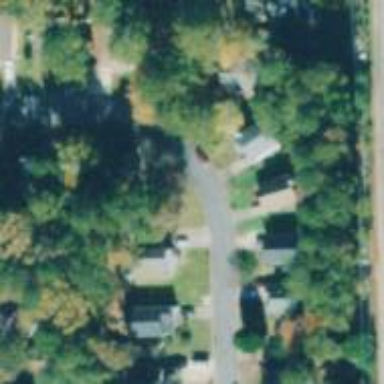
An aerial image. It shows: Simple and straightforward house.